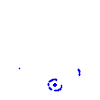
Particle: kaon